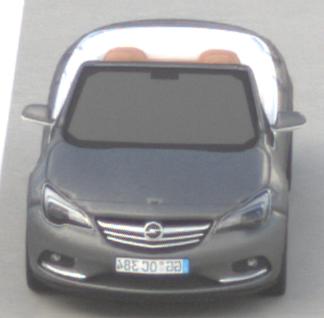
Make: Opel
Model: Cascada 1.4 Turbo
Detailed model: Cascada
Model produced from: 2013/03
Model produced until: 2015/01
Doors: 2
Color: gray
Road condition: dry road
Daytime: morning or afternoon
Contrast: low contrast